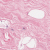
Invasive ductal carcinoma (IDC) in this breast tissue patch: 0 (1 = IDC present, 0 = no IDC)